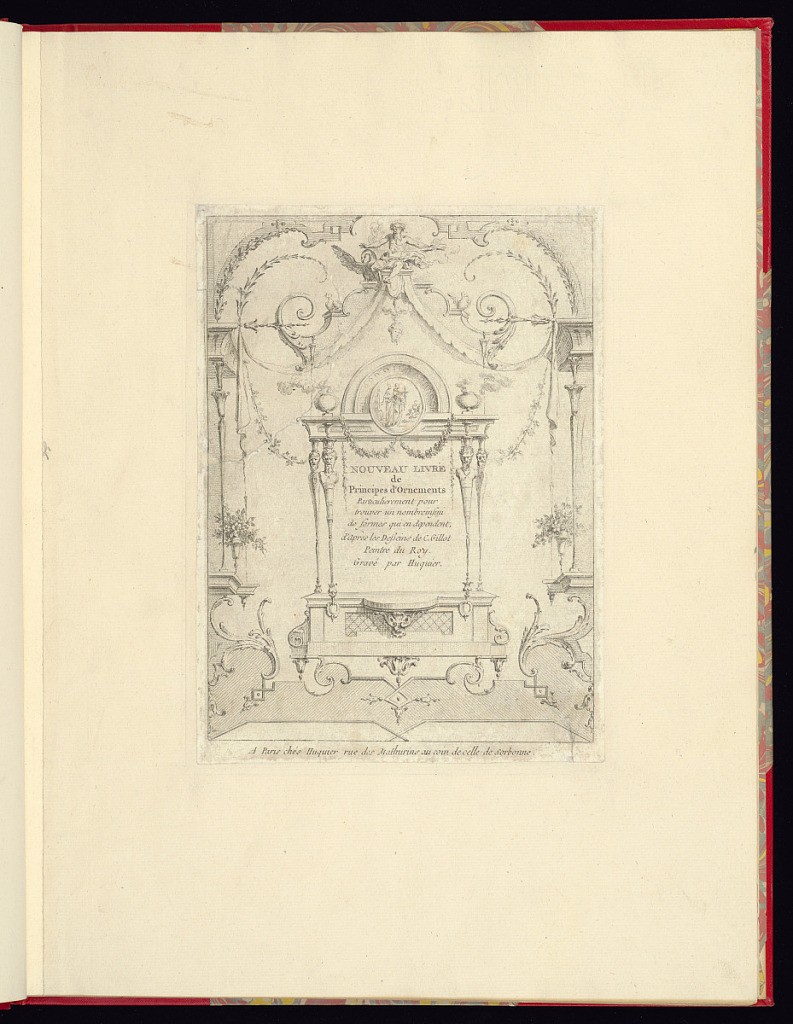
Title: Title Page
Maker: Claude Gillot, French, 1673–1722
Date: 1749–61
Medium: Etching and engraving on laid paper
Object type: Print
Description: Title page from a series of bifurcated arabesque/ grotesque ornament panel designs, intended to be used with a mirror to illustrate a full-page effect. The title is lettered in the center within an architectural frame, a roundel above on a lintel flanked by incense burners, supported by four atlases (sculpted male statues as columns) with a base below. Framed by a canopy, a male figure seated above with a swan, with grotesque ornament featuring birds, fleurons, rinceaux, c-scrolls, s-scrolls, drapery, strapwork, scrolling acanthus leaves, vases of flowers, and festoons of flowers. The publishers' address is lettered below.